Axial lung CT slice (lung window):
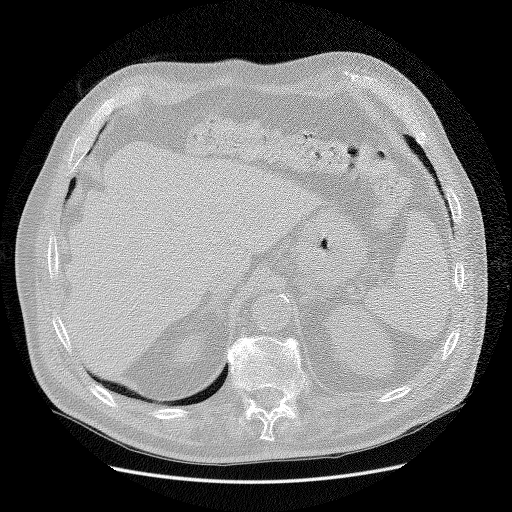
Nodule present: no